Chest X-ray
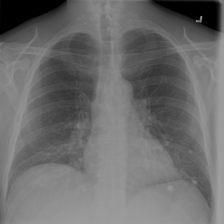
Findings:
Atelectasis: negative
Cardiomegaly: negative
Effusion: negative
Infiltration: negative
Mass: negative
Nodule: negative
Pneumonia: negative
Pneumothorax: negative
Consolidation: negative
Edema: negative
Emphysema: negative
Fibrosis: negative
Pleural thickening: negative
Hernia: negative